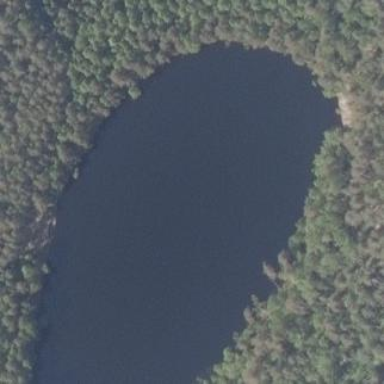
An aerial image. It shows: Serene pond surrounded by nature.